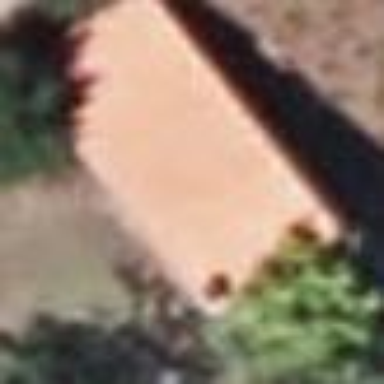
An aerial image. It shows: Shed.